Question: I'm actually certain this has been asked (somewhere) before, but I just can't seem to get a 'normal' answer one way or another.
I am trying to use the telerik tab control, and selecting to open a tab depending on a clicked link's text.
General Layout of page:
'''
+----------------------------------------+
| HEADER |
+----------------------------------------+
| N |+--------------------------------+ |
| A || Tabstrip | |
| V || | |
| B || | |
| A || | |
| R || | |
| || | |
| || | |
| |+--------------------------------+ |
+----+-----------------------------------+
'''
I.e. my nav could look like this:
'''
+-------------------------------------------------------------------------------------
|
| HEADER
|
+------------------------+------------------------------------------------------------
| Users | __________ __________ ___________
+------------------------+ / Users \ / Products \ / Suppliers | Products | / \/____________\/_____________\_______________
+------------------------+ |
| Suppliers | | Tab content here for users page
+------------------------+ |
| Orders | |
+------------------------+ |
| Stock | |
+------------------------+ |
'''
So, By clicking on an item within the navbar, I wish to make the corresponding tab become active.
My Nav items are created with something similar to:
'''
<li id="users"> <a href="#">Users </a></li>
<li id="products"> <a href="#">Products </a></li>
<li id="suppliers"><a href="#">Suppliers </a></li>
<li id="orders"> <a href="#">Orders </a></li>
<li id="stock"> <a href="#">Stock </a></li>
'''
I then have a tab control (which is auto-generated), and The Page inspector at runtime shows

which is the actual tab controls. They are made through this:
'''
@(Html.Kendo().TabStrip()
.Name("tabMain")
.Animation(true)
.Items(items =>
{
/*index 0 */ items.Add().Encoded(false).ImageUrl("~/Content/Images/CLOSE.png").Text("Users&nbsp&nbsp&nbsp&nbsp").Content(Html.Action("Index", "User").ToString());
/*index 1 */ items.Add().Encoded(false).ImageUrl("~/Content/Images/CLOSE.png").Text("Products &nbsp&nbsp&nbsp&nbsp").Content(Html.Action("Index", "Products).ToString());
/*index 2 */ items.Add().Encoded(false).ImageUrl("~/Content/Images/CLOSE.png").Text("Suppliers&nbsp&nbsp&nbsp&nbsp").Content(Html.Action("Index", "Suppliers").ToString());
/*index 3 */ items.Add().Encoded(false).Text("Orders").Content(Html.Action("Index", "Orders").ToString());
/*index 4 */ items.Add().Encoded(false).Text("Stock").Visible(false).Content(Html.Action("Index", "Stock").ToString());
})
)
'''
# The Actual Question
I want to be able to press a button on the navbar and it display the specified tab/make it active.
So, enough background, i'm currently using the jquery:
'''
$('#stock').click(function(e){
//alert("Stock is what was pressed");
$('#tabMain-1').toggle(); //simply used for testing purposes
$("");
});
'''
to try and select the corresponding tab.
What should my selector be to get the unique tab id/index/aria-controls (with value - this seems to be their version of 'unique id for the controls)? Should I be using ":Equals" or ":Contains"?
Or should I be using something different altogether to select this tab title name thing?
Html, As requested:
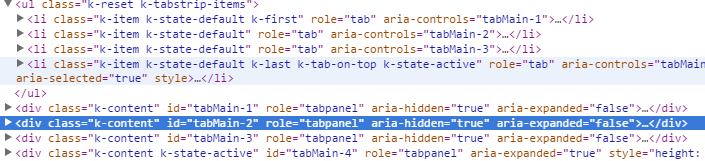
Answer: This is a tough one. I am not familiar with the Kendo controls, but based on your markup, I think the following code below might work. The code will only work if your nav items are in the exact same order as your tab items, ie: the code below uses index-based searching.
'''
$('.nav li').click(function(){
//get the index of the nav item that was clicked
var index = $('.nav li').index(this);
//remove the active css class from all of the tabs
$('.k-tabstrip-items .k-item').removeClass('k-state-active');
//get the tab at the specific index
var tabItem = $($('.k-tabstrip-items .k-item').get(index));
//add the active css class to the tab
tabItem.addClass('k-state-active');
//get the tab id from the tab item
var newTabId = tabItem.attr('aria-controls');
//remove the active css class from all of the tab content divs
$('.k-content')
.removeClass('k-state-active')
.attr('aria-expanded', false)
.attr('aria-hidden', true);
//add the active css and set the aria properties for the selected tab content div
$('#' + newTabId)
.addClass('k-state-active')
.attr('aria-hidden', false)
.attr('aria-expanded', true);
});
'''
Note: This code assumes your '<ul>' tag has a class of 'nav', ie: '<ul class="nav">'. If it doesn't, you'll need to change the javascript a little.